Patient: sex F, age 19
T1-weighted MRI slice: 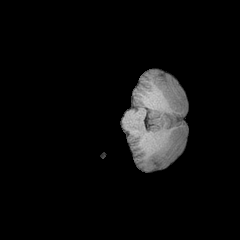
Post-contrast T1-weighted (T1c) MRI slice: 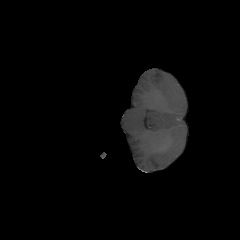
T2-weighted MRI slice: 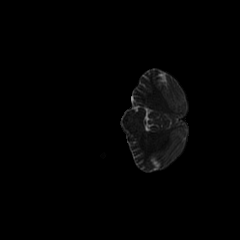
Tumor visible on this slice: no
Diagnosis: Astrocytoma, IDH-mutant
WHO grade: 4